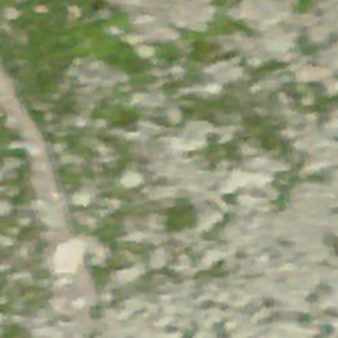
Label: other